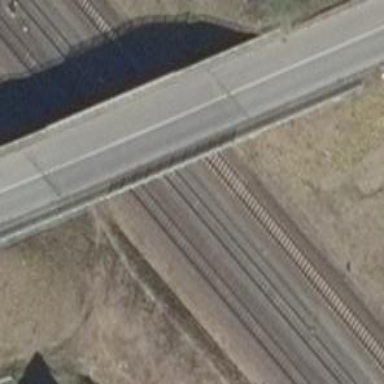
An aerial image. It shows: Man-made bridge.